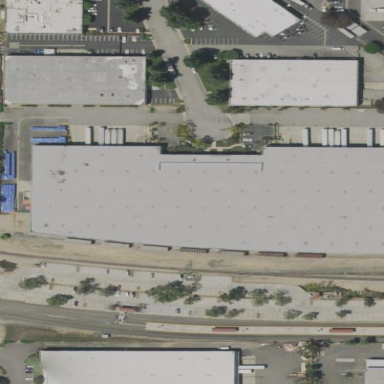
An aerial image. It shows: Warehouse building.